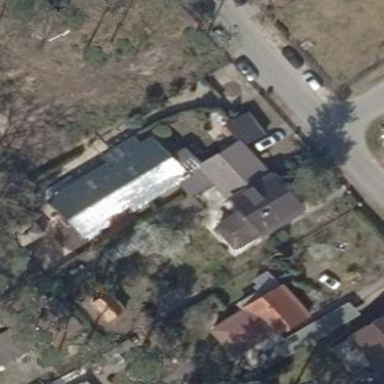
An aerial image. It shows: Detached building with gabled roof.